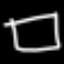
Label: square